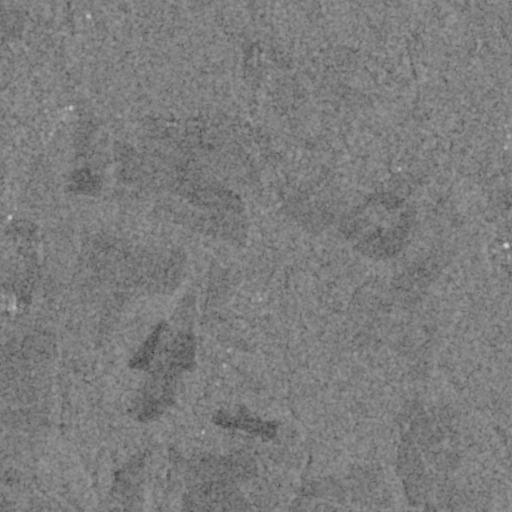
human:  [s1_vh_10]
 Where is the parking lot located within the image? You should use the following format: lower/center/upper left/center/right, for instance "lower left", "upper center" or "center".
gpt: The parking lot is located in the center left of the image.
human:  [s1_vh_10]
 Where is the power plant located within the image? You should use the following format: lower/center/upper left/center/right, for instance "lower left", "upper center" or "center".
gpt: The power plant is located in the center left of the image.
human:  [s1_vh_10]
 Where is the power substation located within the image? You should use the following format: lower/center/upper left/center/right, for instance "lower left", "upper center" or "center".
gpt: The power substation is located in the center left of the image.
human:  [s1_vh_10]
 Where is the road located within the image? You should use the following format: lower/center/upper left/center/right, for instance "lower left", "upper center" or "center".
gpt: There is no road in the image.

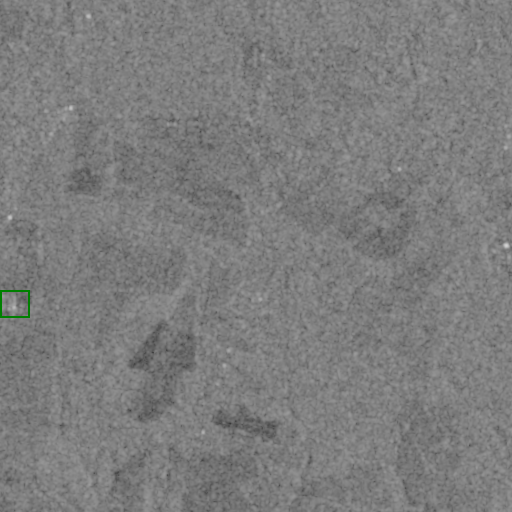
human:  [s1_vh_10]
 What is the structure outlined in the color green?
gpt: The structure outlined in green is a power plant.
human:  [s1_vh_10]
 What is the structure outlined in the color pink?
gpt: There is no pink outline.